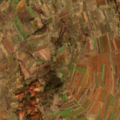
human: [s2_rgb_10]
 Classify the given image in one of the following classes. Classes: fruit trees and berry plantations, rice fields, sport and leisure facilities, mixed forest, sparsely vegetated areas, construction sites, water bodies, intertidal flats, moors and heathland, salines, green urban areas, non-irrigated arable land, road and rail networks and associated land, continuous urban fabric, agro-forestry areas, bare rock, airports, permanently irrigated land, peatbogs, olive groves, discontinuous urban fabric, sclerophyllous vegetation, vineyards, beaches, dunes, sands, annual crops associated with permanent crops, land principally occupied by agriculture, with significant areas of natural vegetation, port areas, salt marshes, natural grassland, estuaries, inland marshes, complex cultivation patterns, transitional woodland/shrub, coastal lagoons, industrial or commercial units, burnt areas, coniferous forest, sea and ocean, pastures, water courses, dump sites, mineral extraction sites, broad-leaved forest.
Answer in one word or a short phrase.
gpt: non-irrigated arable land, pastures, complex cultivation patterns, land principally occupied by agriculture, with significant areas of natural vegetation, transitional woodland/shrub